Interaction volume radius: 5 \u00c5
Interaction volume height: 35 \u00c5
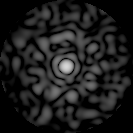
Disorder parameter: 0.8053